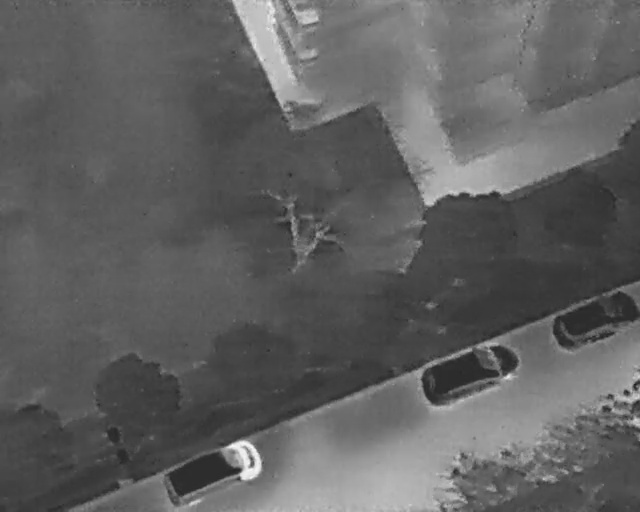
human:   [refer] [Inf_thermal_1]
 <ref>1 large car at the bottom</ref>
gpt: <box>[[29, 82, 36, 101, 156]]</box>